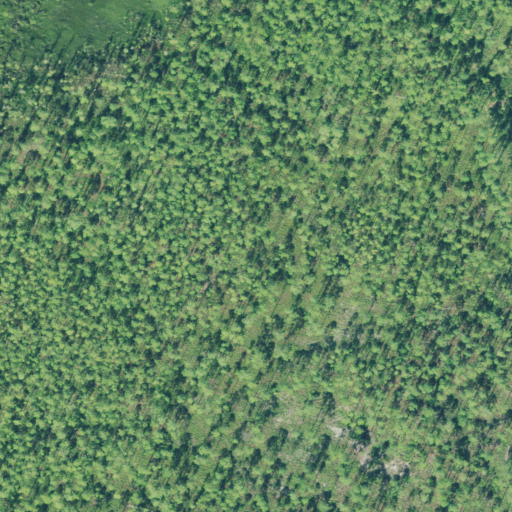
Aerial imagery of island in Georgia named Bugaboo Island containing only woody wetlands